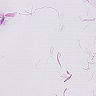
Metastatic tissue present: no